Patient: sex F, age 77
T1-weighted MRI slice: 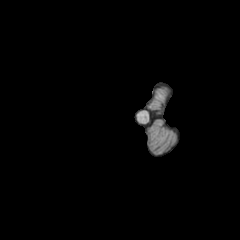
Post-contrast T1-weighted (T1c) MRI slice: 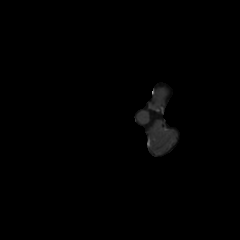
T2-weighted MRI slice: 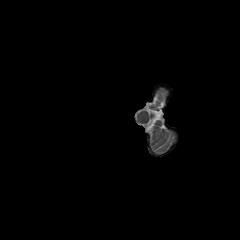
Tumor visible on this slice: no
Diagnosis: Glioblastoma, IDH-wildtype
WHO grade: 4